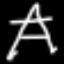
Label: The Eiffel Tower